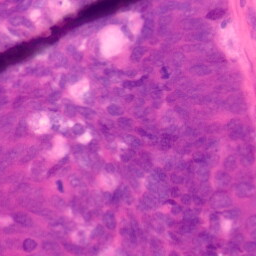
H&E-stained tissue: Colon